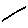
Label: line